Question: I have a big Frame through which i masked a smaller view
now i want to detect just smaller one but touches began did not allow me to filter masked view
any pointers ?
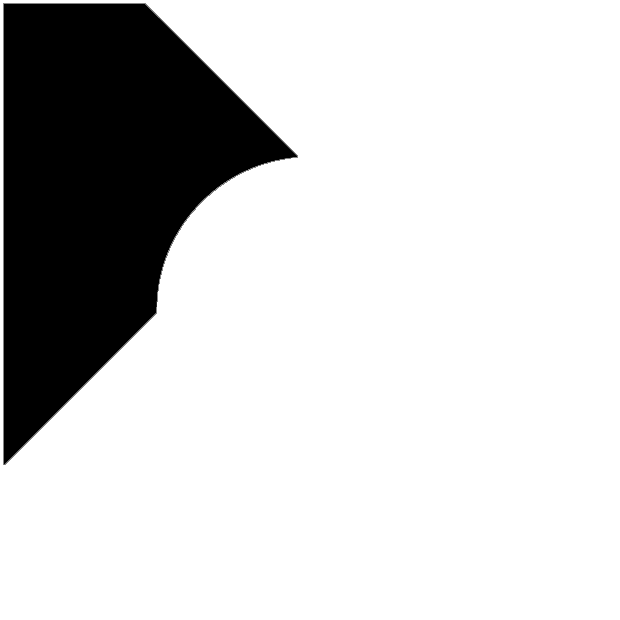
Answer: '''
- (void)viewDidLoad
{
UITapGestureRecognizer *gr = [[UITapGestureRecognizer alloc] initWithTarget:self action:@selector(UIviewTapped:)];
[yourUIview addGestureRecognizer:gr];
}
-(void) UIviewTapped:(UIView *)view
{
// write touched code here.
}
'''